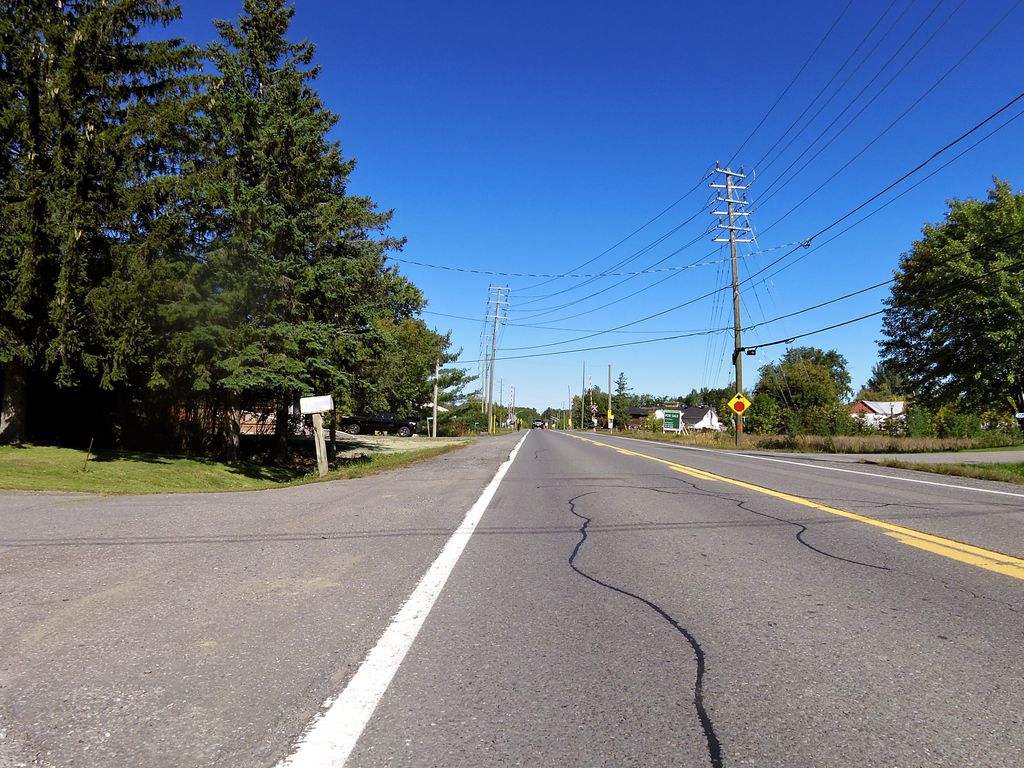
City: ottawa-gatineau